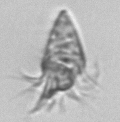
Label: Strombidium_tintinnodes